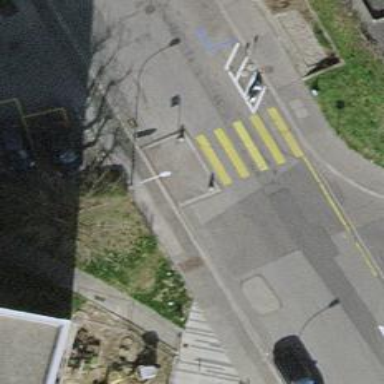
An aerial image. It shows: Uncontrolled road crossing.